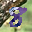
Label: 8